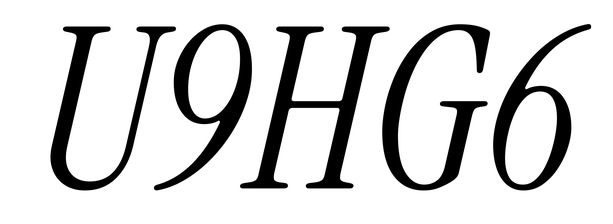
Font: InstrumentSerif-Italic